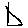
Label: triangle